Interaction volume radius: 5 \u00c5
Interaction volume height: 25 \u00c5
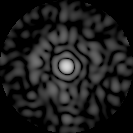
Disorder parameter: 0.8595